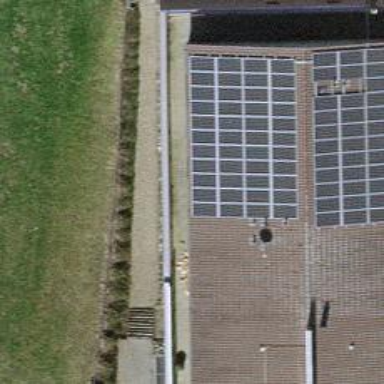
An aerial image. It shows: Solar power generator utilizing photovoltaic technology with solar photovoltaic panels.